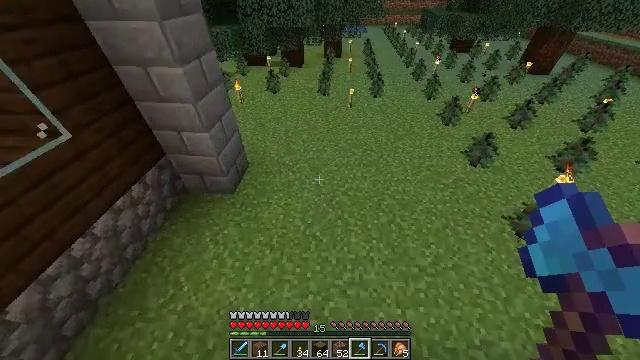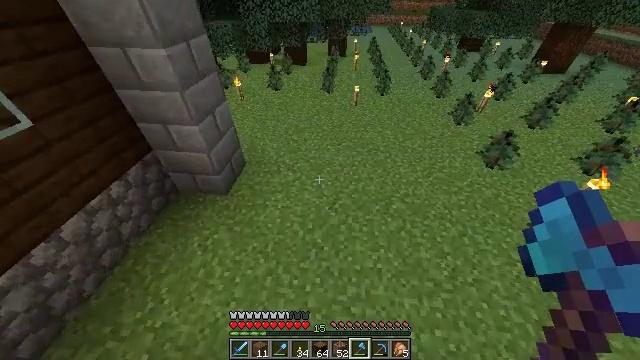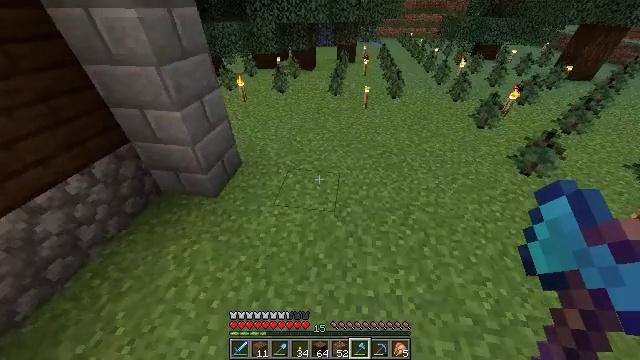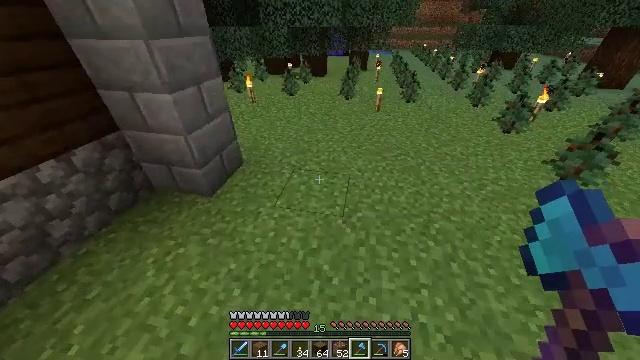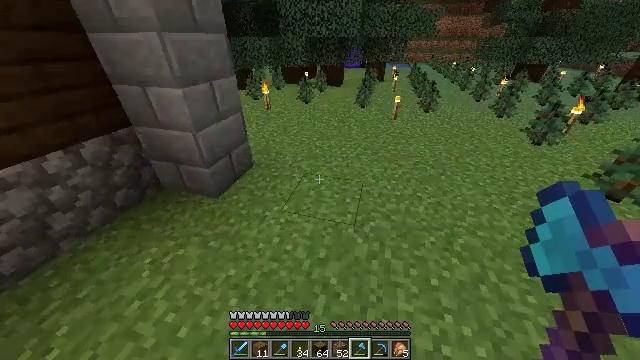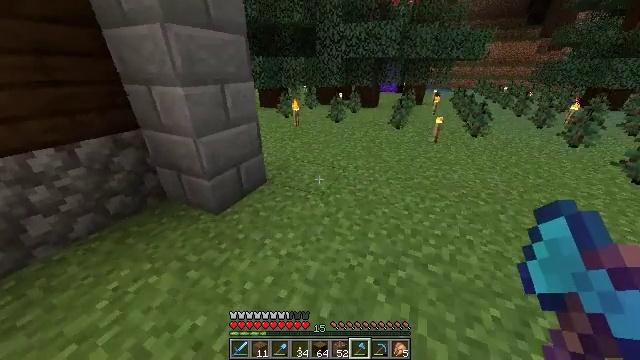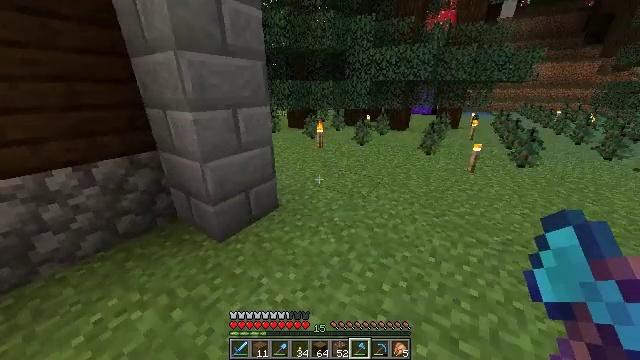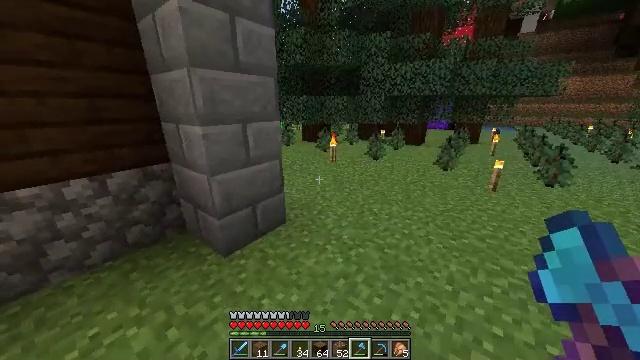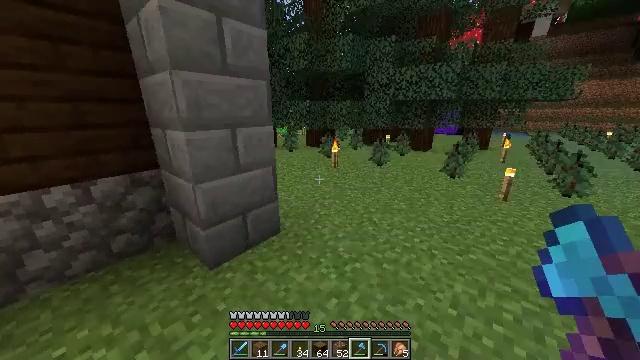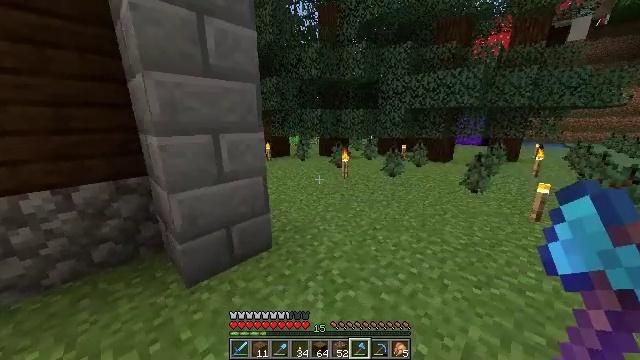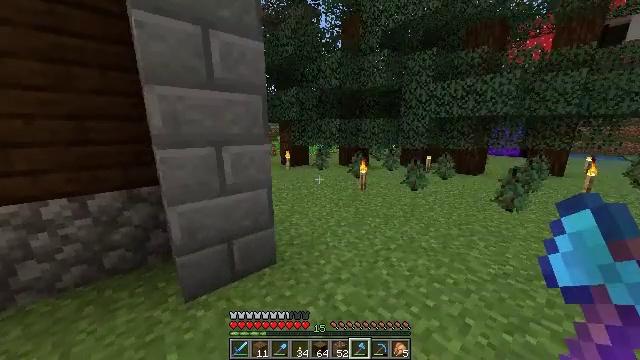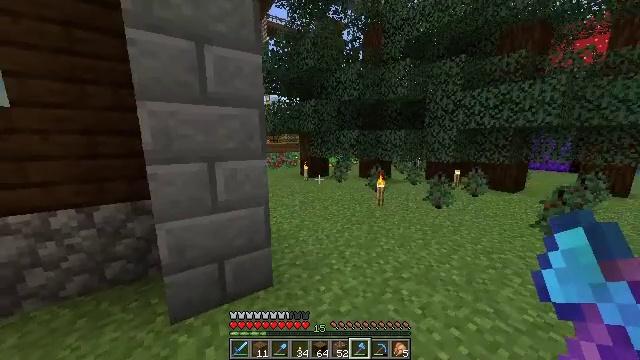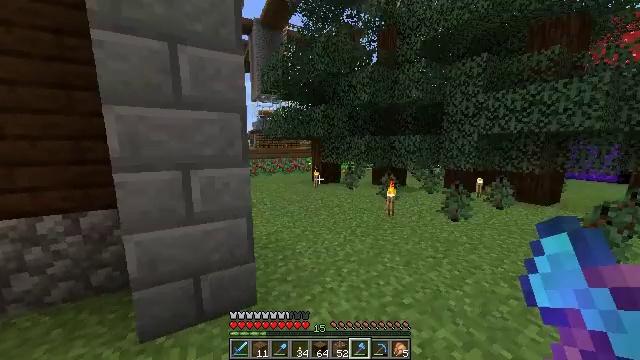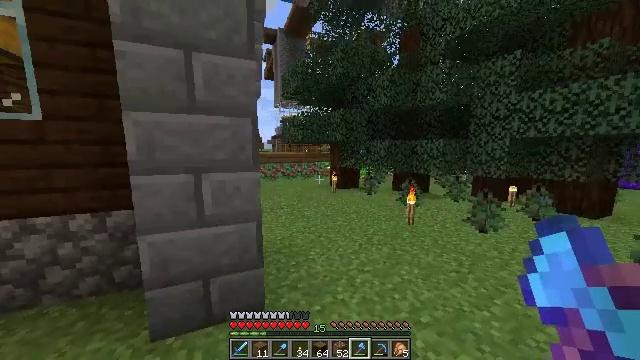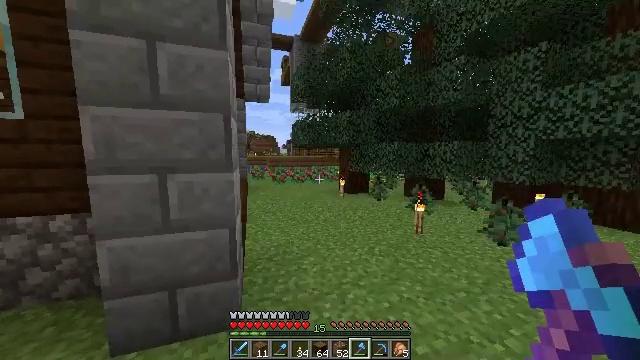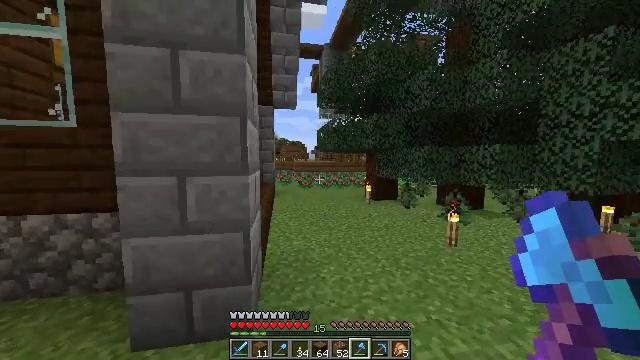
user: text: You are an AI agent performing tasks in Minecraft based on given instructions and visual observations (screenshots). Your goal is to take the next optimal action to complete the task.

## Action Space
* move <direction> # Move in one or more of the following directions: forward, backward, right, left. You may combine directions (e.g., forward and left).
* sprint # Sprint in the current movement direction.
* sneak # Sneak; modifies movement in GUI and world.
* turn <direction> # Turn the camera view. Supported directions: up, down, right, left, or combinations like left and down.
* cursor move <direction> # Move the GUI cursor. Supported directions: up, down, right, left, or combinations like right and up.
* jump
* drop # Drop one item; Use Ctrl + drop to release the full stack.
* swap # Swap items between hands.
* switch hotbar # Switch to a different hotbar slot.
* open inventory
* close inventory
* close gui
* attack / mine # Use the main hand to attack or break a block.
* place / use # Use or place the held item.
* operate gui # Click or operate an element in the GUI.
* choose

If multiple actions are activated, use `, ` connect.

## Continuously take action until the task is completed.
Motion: motion action
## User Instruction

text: Make a spruce pressure plate at the crafting table.
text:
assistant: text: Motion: move forward, turn left
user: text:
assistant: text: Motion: move forward, turn left and up
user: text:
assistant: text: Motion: move forward, turn left and up
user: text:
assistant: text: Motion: move forward, turn left and up
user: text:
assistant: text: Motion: move forward and move right, turn left and up
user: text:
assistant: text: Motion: move forward and move right, turn left and up
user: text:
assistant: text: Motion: move forward and move right, turn left and up
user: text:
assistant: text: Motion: move forward and move right, turn left and up
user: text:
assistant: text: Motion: move forward and move right, sprint, turn left and up
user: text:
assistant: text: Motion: move forward and move right, sprint, turn left and up
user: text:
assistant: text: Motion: move forward and move right, sprint, turn left and up
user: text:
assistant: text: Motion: move forward and move right, sprint, turn left and up
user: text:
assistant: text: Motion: move forward and move right, sprint, turn left and up
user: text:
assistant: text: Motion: move forward and move right, turn left
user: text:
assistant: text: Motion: move forward, turn left and up
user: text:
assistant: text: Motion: move forward, turn left and up
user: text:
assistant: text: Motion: move forward, sprint
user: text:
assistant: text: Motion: move forward, sprint
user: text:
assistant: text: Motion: move forward, sprint, turn left
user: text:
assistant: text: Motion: move forward, turn left
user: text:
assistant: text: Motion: move forward, turn left
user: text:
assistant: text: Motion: move forward
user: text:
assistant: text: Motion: move forward, sprint
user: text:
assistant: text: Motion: move forward, sprint
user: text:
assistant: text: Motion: move forward, sprint
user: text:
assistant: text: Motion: move forward
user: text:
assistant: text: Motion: move forward, turn down
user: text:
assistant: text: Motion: move forward, turn down
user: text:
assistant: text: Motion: move forward, sprint
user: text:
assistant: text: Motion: move forward, sprint